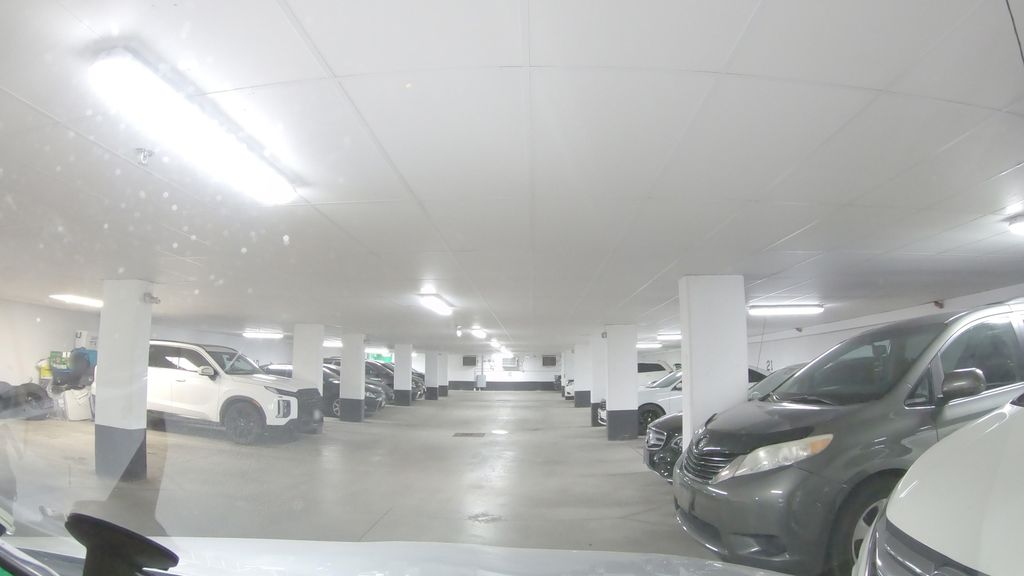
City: toronto